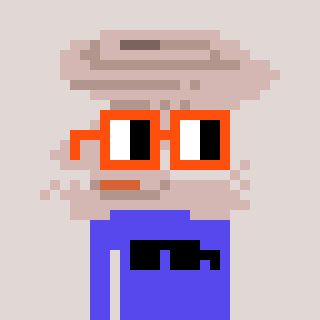
a pixel art character with square orange glasses, a tornado-shaped head and a computerblue-colored body on a warm background